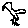
Label: bird